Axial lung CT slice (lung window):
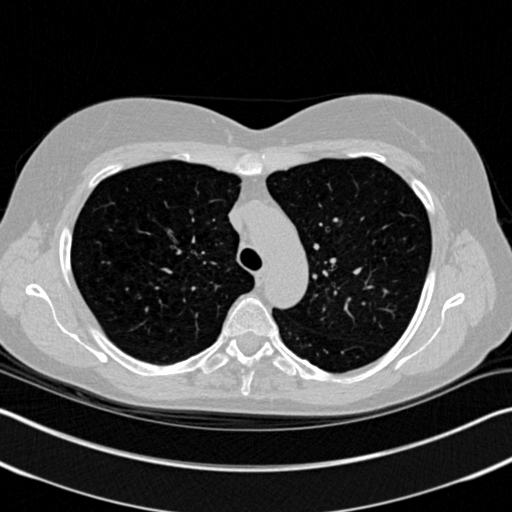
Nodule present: no